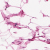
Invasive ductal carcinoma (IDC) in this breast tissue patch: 0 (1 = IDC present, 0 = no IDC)